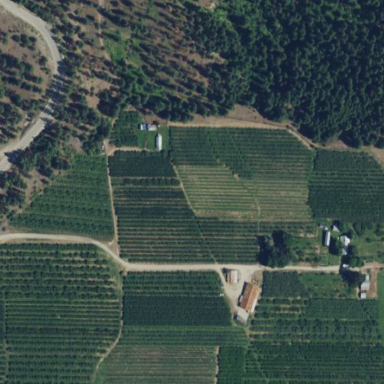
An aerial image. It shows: Orchard.